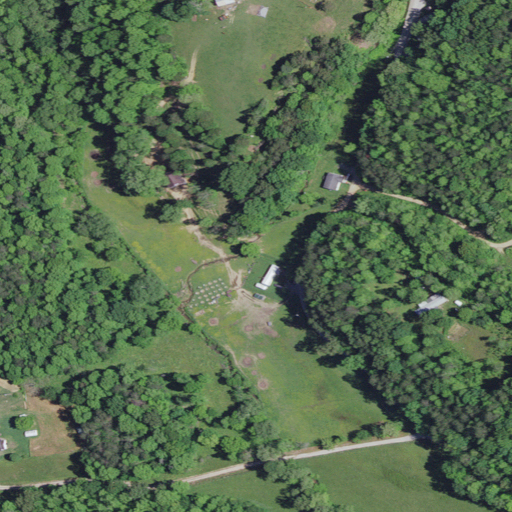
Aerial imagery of valley in Kentucky named Berry Hollow containing deciduous forest, pasture, open development, mixed forest, low intensity development, shrub, and grassland